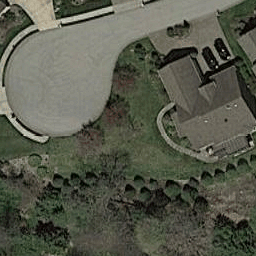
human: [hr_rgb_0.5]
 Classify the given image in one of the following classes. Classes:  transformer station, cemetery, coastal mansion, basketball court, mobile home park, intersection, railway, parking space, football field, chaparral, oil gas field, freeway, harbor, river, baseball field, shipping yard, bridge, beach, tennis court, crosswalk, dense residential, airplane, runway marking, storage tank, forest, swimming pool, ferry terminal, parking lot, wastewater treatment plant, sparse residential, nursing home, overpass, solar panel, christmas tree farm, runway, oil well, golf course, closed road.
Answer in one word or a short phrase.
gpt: closed road